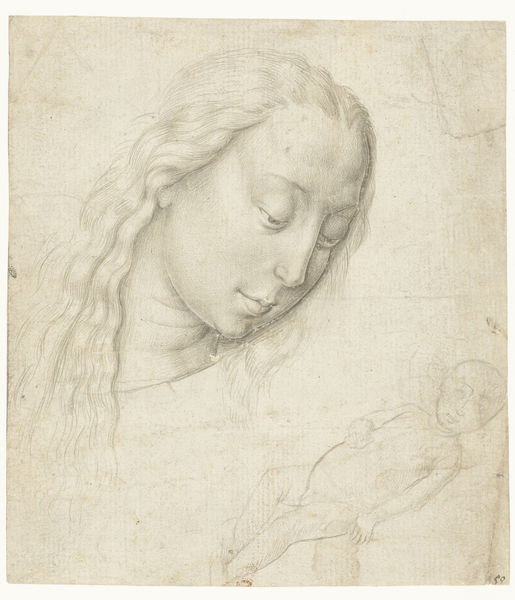
Titel: Hoofd van Maria met het Christuskind
Künstler: Meester van de Legende van de Heilige Lucia
Standort: Amsterdam
Institution: Rijksmuseum
Schlagwörter: kopf, nackt, weiß, frau, haar, mund, nase, ohr, skizze, stirn, zeichnung, blick, augen, blass, gesicht, bild, hals, haare, kind, gotik, kinn, lippen, studie, schattierung, baby, bleistift, entwurf, betrachten, christus, jesus, maria, madonna, gezeichnet, jesuskind, silberstift, marienskizze